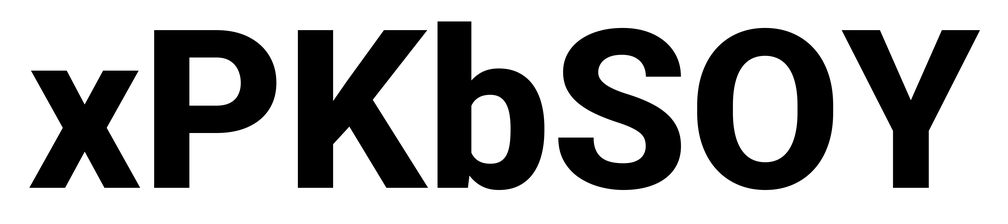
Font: Roboto_ExtraBold